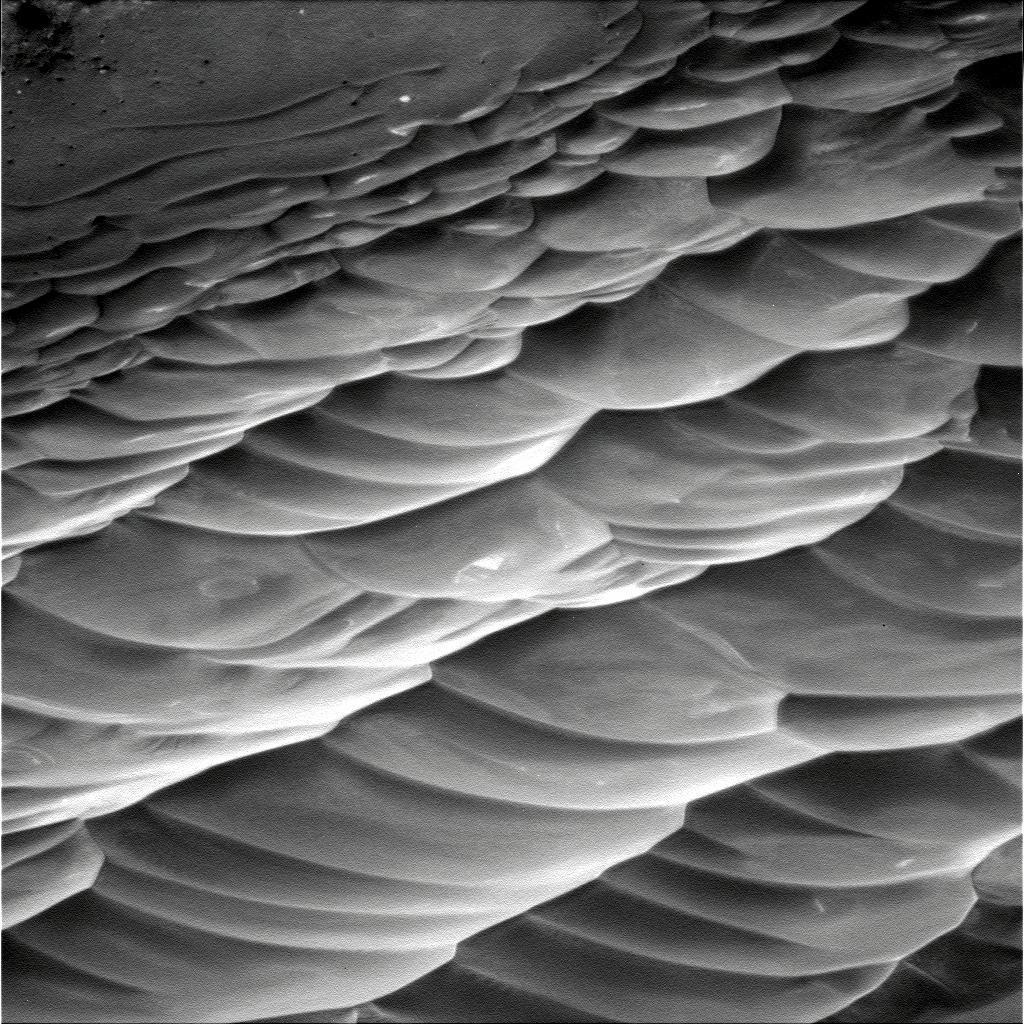
Terrain classes present: Bedrock, Gravel / Sand / Soil